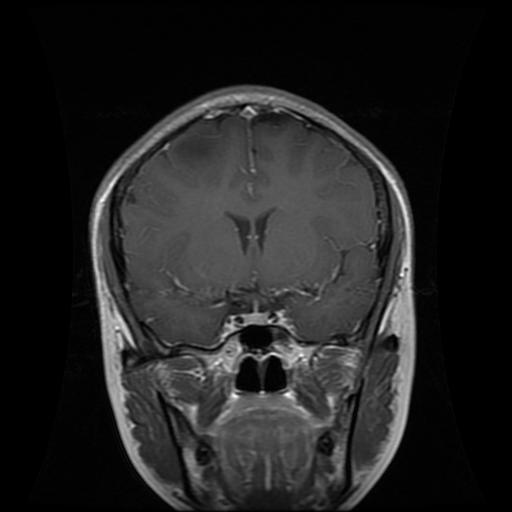
Label: glioma